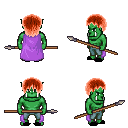
a pixel art fantasy rpg character, male body template, orc, green skin, lavender cape, teal pants, red plain hairstyle, black slippers, spear, four views (front, back, left, right), 2x2 character sprite sheet, small pixel art, hard edges, no anti-aliasing